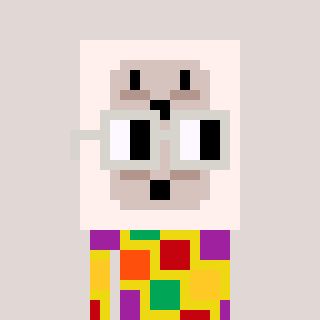
a pixel art character with square light gray glasses, a outlet-shaped head and a yellow-colored body on a warm background